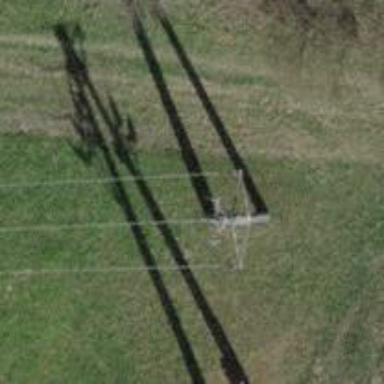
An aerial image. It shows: Power pole.